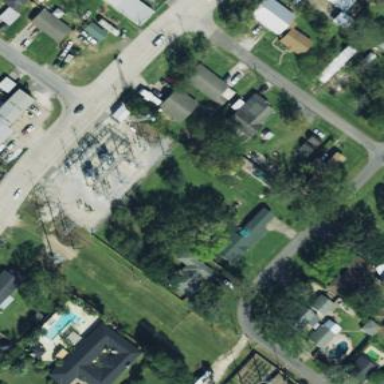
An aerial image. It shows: Outdoor distribution substation.